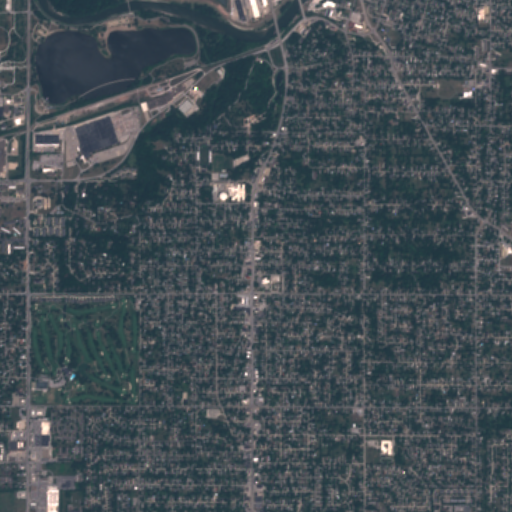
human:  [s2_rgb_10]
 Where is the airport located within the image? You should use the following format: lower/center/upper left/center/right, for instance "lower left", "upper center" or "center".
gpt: The airport is located in the lower left of the image.
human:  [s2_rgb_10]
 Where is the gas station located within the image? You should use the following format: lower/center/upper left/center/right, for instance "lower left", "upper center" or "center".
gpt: The gas station is located in the lower left of the image.
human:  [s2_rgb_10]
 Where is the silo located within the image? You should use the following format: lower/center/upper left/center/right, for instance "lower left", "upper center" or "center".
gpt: The silo is located in the upper left of the image.
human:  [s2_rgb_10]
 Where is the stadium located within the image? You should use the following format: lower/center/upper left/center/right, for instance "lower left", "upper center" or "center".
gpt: The stadium is located in the upper center of the image.
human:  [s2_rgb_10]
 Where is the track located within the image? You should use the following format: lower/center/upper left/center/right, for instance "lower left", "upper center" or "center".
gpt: The track is located in the upper center of the image.
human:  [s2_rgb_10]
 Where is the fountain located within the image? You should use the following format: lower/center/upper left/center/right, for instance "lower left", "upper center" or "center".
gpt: The fountain is located in the upper center of the image.
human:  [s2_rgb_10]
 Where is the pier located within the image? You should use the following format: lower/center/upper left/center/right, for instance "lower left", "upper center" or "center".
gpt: The pier is located in the upper left of the image.
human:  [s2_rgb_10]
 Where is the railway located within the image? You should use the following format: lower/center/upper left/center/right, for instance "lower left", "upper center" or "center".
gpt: The railway is located in the upper of the image.
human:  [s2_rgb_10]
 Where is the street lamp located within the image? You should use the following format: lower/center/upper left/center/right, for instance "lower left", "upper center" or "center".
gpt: The street lamp is located in the upper left of the image.
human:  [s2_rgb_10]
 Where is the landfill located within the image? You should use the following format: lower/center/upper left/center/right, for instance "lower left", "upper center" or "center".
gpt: There is no landfill in the image.